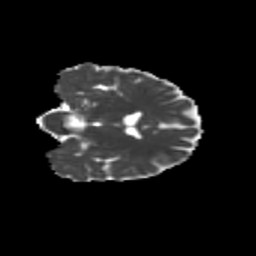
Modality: MD
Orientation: coronal
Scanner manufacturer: siemens
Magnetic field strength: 3 T
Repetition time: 9.2 s
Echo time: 0.084 s